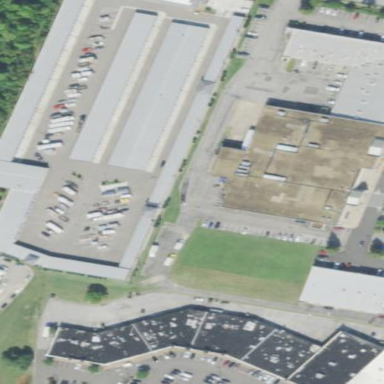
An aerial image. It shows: Group of garages.